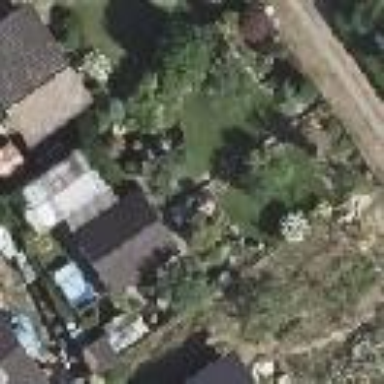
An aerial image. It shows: Plot in the allotments.